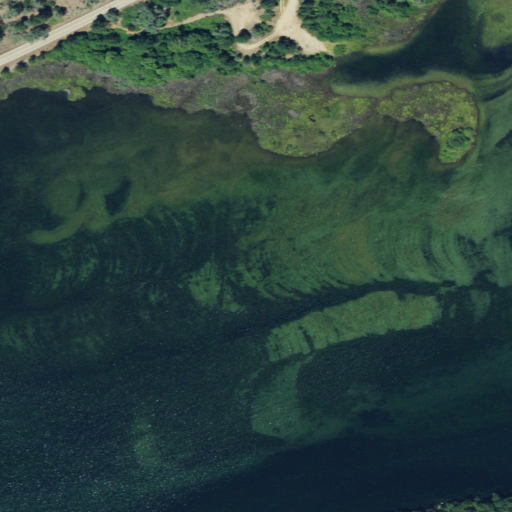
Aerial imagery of plain(s) in California named Starvation Flat containing open water, shrub, evergreen forest, open development, and grassland